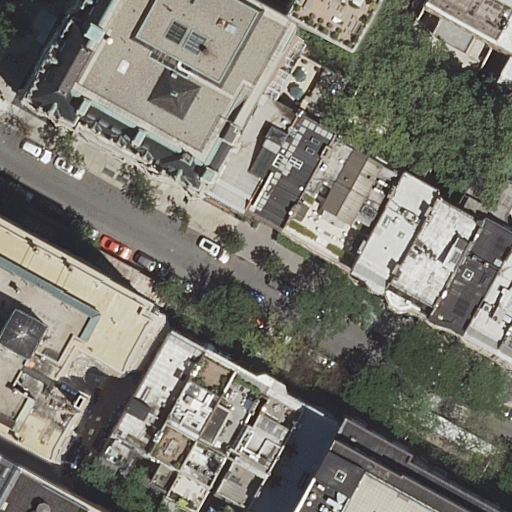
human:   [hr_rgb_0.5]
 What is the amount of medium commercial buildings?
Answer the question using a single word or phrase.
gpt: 0

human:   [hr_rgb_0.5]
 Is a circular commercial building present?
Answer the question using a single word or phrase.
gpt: no

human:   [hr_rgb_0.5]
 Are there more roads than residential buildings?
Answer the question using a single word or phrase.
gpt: no

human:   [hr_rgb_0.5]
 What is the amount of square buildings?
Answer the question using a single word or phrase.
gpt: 0

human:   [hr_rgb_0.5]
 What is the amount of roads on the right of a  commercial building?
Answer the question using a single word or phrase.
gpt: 0

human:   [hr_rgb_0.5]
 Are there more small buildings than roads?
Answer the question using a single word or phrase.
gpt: yes

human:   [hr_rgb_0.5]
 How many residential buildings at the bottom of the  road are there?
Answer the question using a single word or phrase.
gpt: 9

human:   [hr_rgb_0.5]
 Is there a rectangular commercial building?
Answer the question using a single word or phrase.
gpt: no

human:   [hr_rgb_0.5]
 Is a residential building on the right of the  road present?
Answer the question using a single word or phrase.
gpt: yes

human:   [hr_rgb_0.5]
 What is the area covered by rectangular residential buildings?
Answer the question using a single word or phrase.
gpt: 3635m2

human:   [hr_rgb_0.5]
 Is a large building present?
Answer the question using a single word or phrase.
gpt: yes

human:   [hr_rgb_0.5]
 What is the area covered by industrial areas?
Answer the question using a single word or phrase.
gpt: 0m2

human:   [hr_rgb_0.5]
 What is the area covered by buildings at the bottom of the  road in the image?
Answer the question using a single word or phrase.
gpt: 2082m2

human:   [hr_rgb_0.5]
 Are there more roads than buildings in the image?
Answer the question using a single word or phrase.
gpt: no

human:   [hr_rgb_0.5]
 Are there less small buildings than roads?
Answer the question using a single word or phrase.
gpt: no

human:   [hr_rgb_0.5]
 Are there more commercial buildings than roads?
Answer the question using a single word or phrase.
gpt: no

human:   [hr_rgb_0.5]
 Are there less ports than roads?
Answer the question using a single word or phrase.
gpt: yes

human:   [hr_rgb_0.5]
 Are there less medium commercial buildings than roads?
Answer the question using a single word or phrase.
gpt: yes

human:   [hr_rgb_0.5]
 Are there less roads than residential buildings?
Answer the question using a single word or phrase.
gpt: yes

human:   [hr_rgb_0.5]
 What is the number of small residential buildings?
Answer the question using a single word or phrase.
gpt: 3

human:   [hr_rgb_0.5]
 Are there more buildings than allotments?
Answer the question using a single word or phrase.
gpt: yes

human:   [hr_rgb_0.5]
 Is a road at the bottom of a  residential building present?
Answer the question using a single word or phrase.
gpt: yes

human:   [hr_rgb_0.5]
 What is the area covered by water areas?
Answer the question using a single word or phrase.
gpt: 0m2

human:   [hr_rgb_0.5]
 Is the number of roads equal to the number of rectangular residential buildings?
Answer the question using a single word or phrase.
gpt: no

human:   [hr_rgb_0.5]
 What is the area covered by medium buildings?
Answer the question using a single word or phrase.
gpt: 3116m2

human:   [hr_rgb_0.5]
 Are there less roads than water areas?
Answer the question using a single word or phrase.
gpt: no

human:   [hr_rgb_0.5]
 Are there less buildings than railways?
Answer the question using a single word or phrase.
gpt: no

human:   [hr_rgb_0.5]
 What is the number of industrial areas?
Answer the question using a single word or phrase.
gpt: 0

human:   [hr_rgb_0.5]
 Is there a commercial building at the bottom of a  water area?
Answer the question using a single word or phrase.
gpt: no

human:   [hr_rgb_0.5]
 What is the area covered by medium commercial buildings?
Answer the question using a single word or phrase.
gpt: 0m2

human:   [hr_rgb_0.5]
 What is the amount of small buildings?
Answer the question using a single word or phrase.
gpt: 3

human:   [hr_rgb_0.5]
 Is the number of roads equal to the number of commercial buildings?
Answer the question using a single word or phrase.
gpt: no

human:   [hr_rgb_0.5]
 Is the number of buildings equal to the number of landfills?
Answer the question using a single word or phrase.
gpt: no

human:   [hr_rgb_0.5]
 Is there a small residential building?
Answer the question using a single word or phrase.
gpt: yes

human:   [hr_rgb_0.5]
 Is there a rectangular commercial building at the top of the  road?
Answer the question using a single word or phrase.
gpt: no

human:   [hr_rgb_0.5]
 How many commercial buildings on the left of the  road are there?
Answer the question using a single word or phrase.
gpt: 0